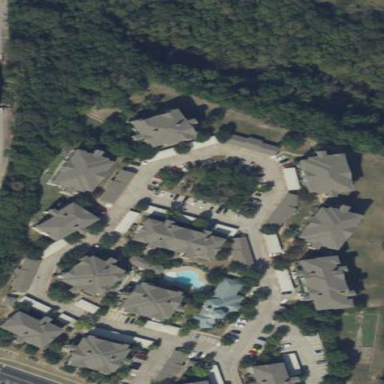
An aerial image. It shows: Residential area consisting of condominiums.